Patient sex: M
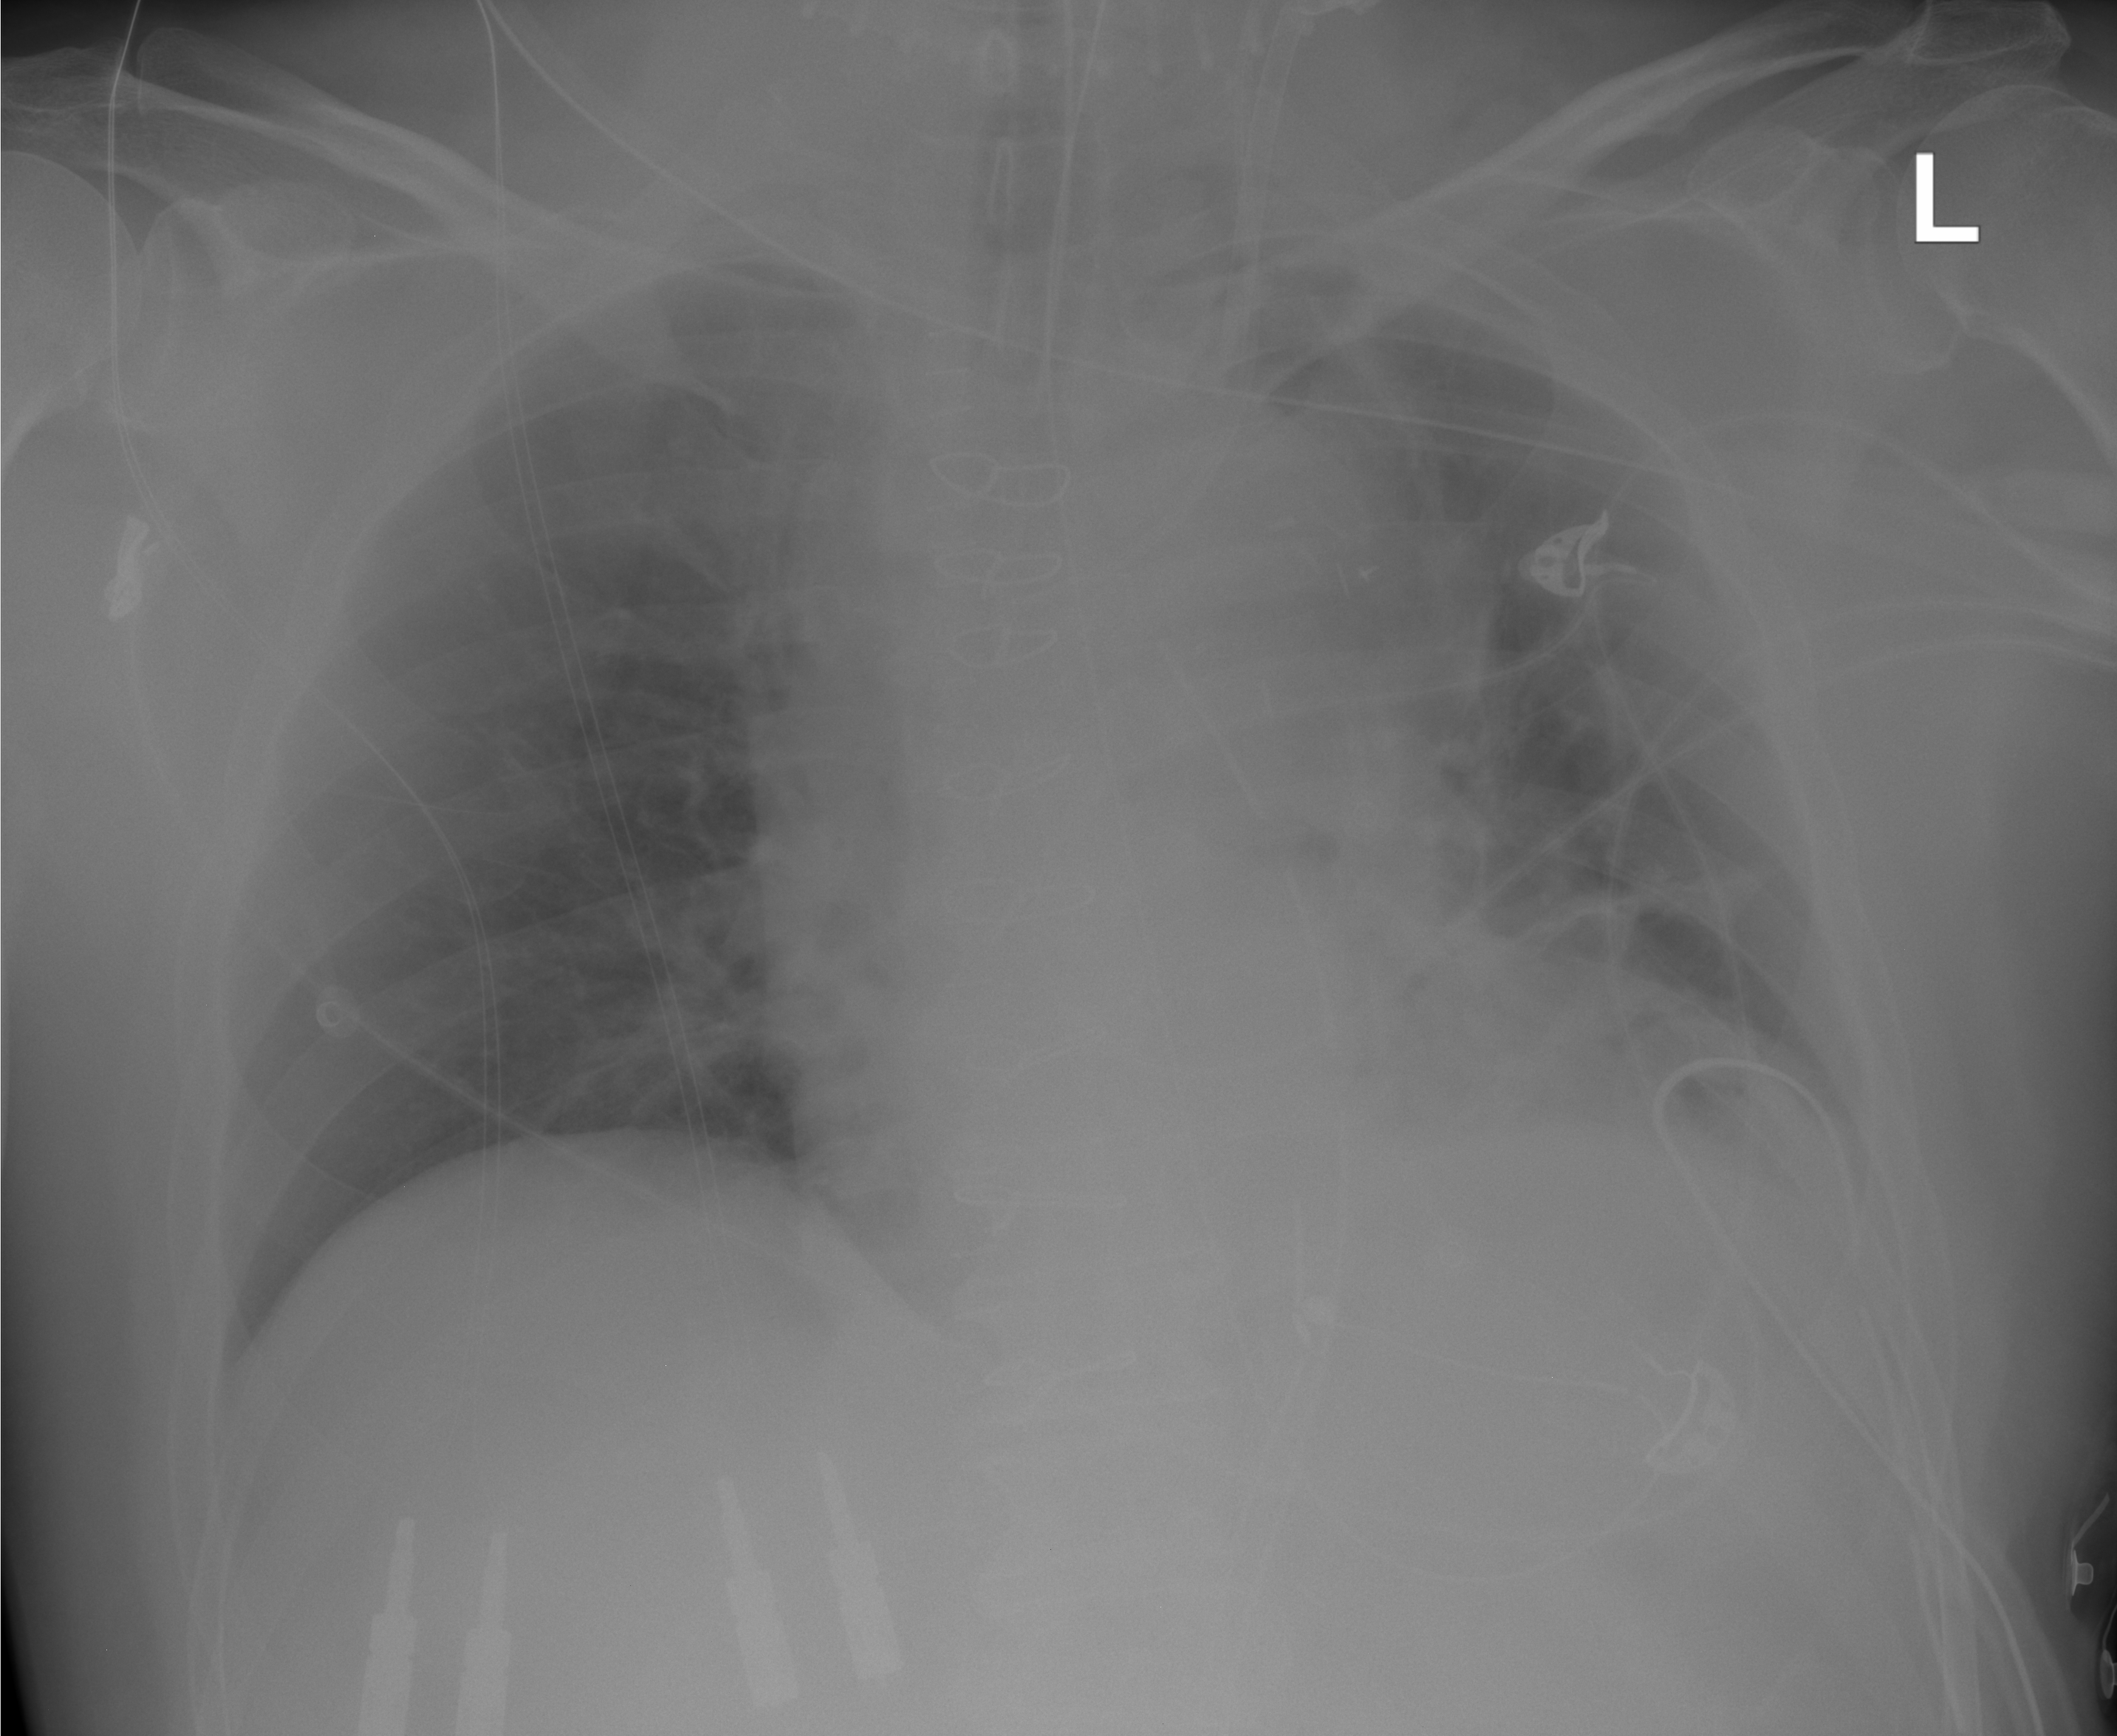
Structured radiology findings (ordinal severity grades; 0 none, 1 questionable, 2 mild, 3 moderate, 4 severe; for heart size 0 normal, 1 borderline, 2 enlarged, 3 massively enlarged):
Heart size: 2
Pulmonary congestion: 2
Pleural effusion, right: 0
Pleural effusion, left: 2
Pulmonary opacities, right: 1
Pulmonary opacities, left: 2
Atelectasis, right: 0
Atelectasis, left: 2